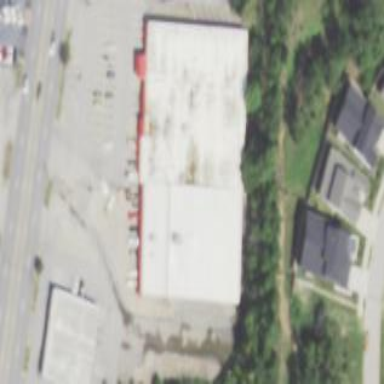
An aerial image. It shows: Retail building located near sports center.